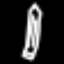
Label: pencil